Question: I have a menu where I want the li tags have a border. I am doing this in my css :
'''
.sf-menu li a
{
list-style-position:inside;
border: 2px solid white;
color:#fffefe;
}
'''
But it is a bit ugly. I want to make it work like that :  by putting some margins. I am trying but nothing and I can't think of relevant tags in order to search on google.
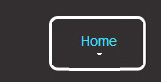
Answer: This works as well. I would like to find other solutions as well though.
'''
.sf-menu li a
{
list-style-position:inside;
border: 2px solid white;
border-radius: 8px;
color:#fffefe;
padding:8px;
}
'''